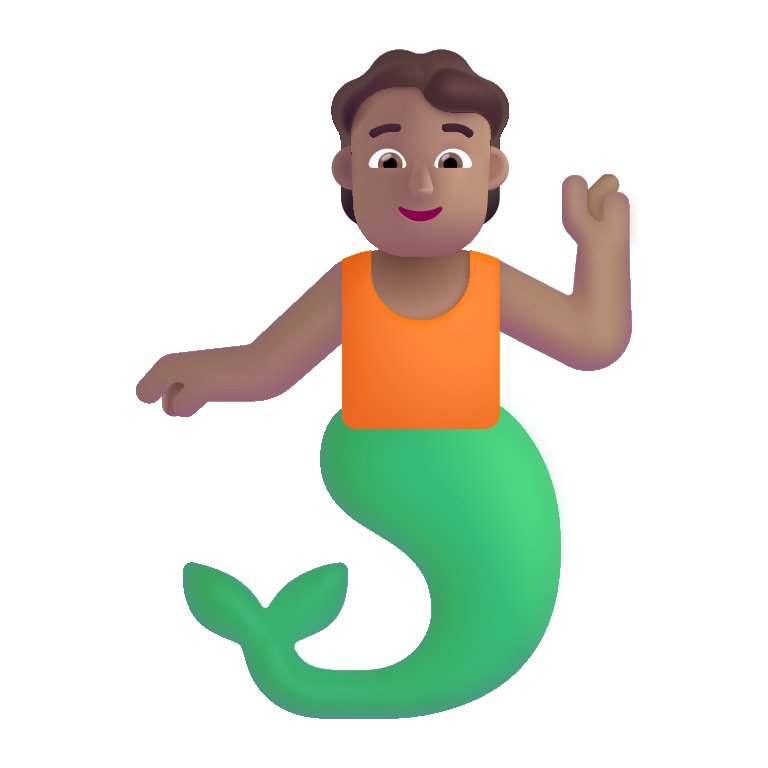
person merpeople color